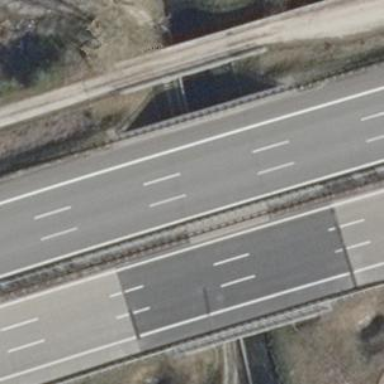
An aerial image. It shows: It's motorway area.